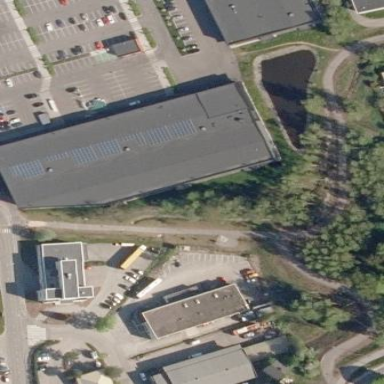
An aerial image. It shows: Flat-roofed commercial building.